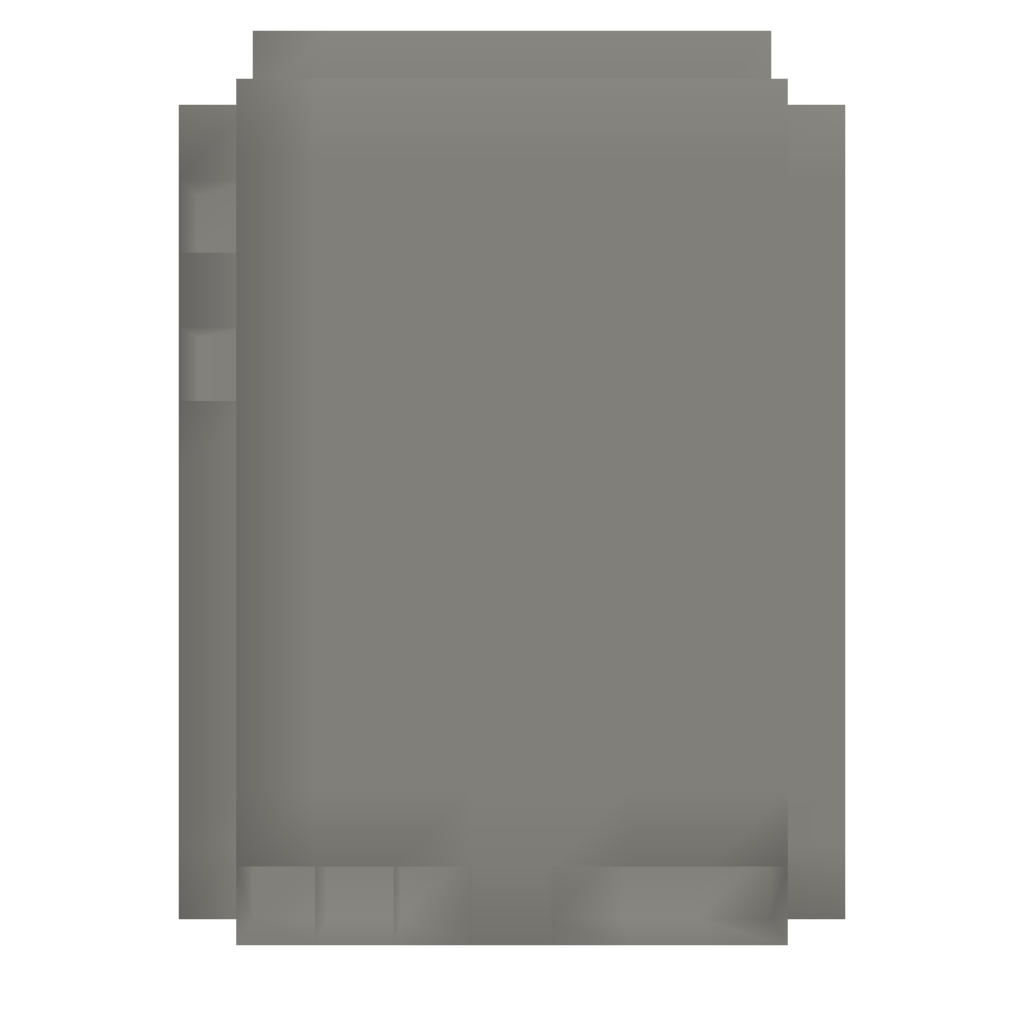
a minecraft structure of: Easy 7-Segment Counter by Chunkie